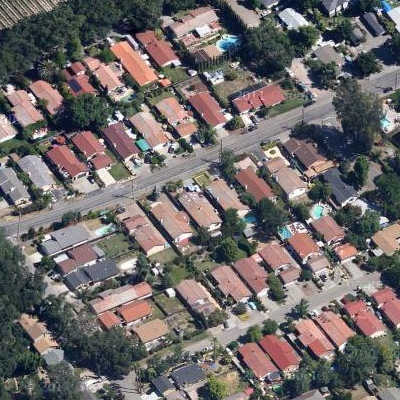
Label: fResident